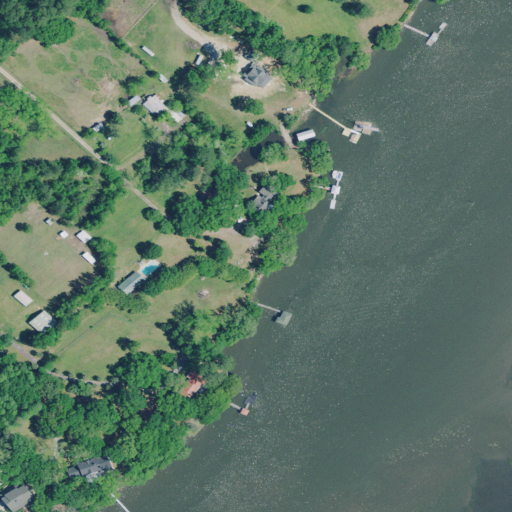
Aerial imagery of cliff(s) in South Carolina named Church Flats Bluff containing open water, pasture, evergreen forest, woody wetlands, open development, herbaceous wetlands, deciduous forest, low intensity development, barren land, and mixed forest